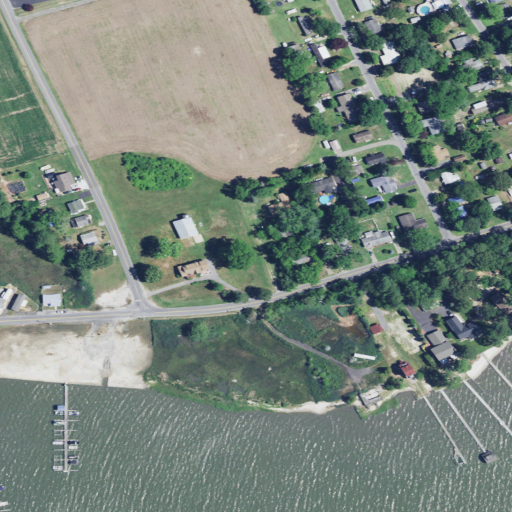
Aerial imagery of cape in Delaware named Yellowbank Point containing low intensity development, cultivated crops, open water, open development, medium intensity development, woody wetlands, herbaceous wetlands, mixed forest, barren land, and high intensity development